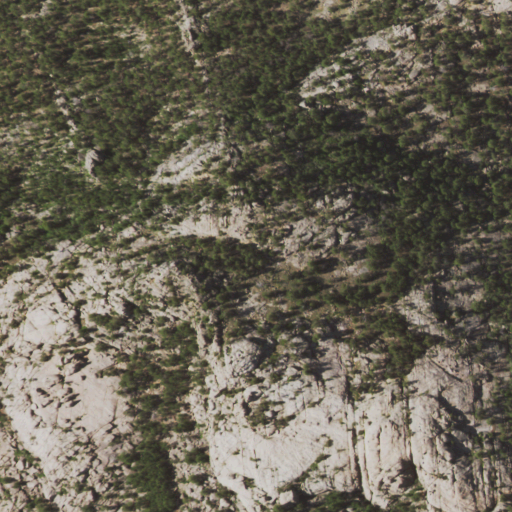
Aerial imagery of mountain in Wyoming named Baldy Peak containing evergreen forest, shrub, and grassland